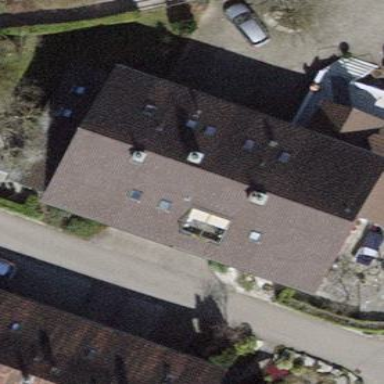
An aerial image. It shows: Gabled roof on building that houses apartments.